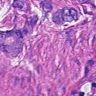
Metastatic tissue present: yes